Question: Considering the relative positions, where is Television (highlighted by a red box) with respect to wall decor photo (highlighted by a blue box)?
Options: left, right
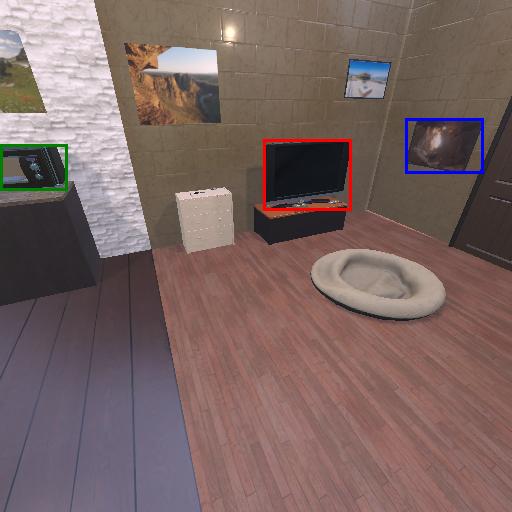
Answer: left